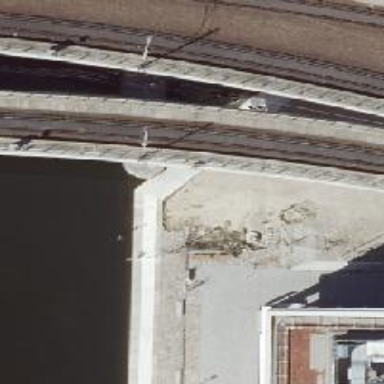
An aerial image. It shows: Bridge over electrified railway tracks with contact lines. The railway tracks are ballast-less.